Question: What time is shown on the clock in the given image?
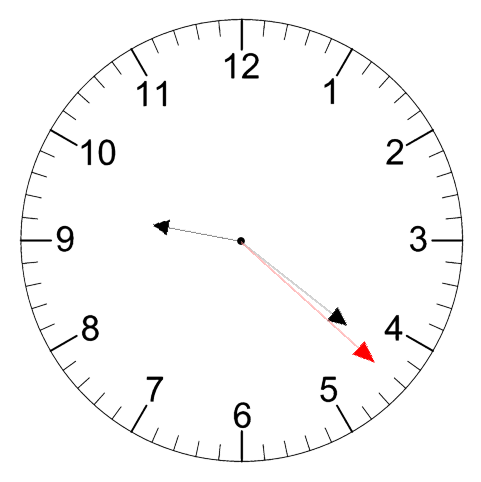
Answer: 09:21:22